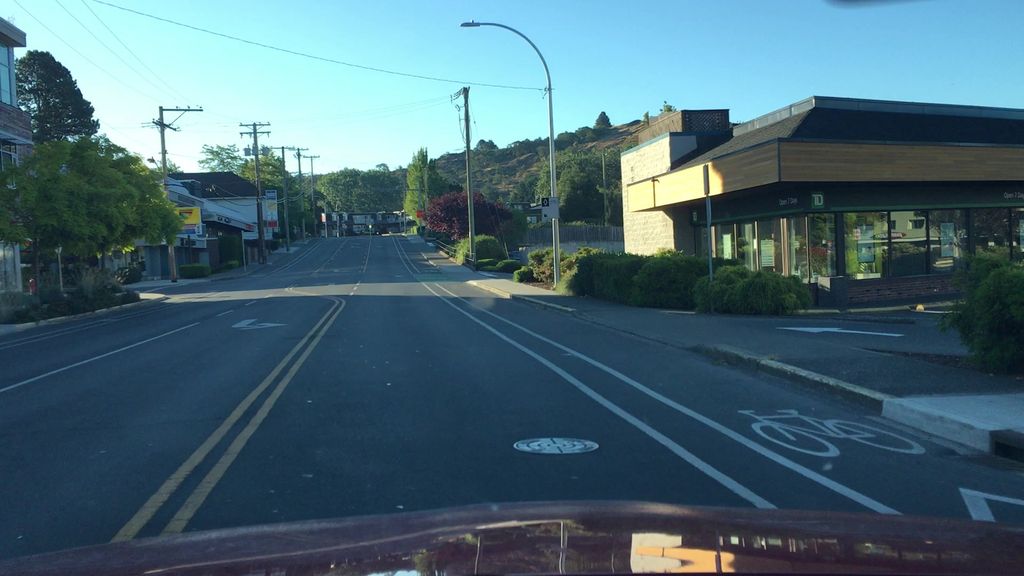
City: victoria